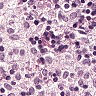
Metastatic tissue present: no